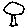
Label: tree